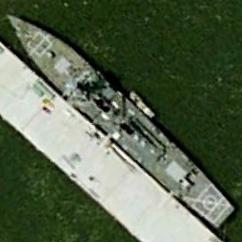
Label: destroyer